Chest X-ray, PA view. Patient: 58 years old, sex F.
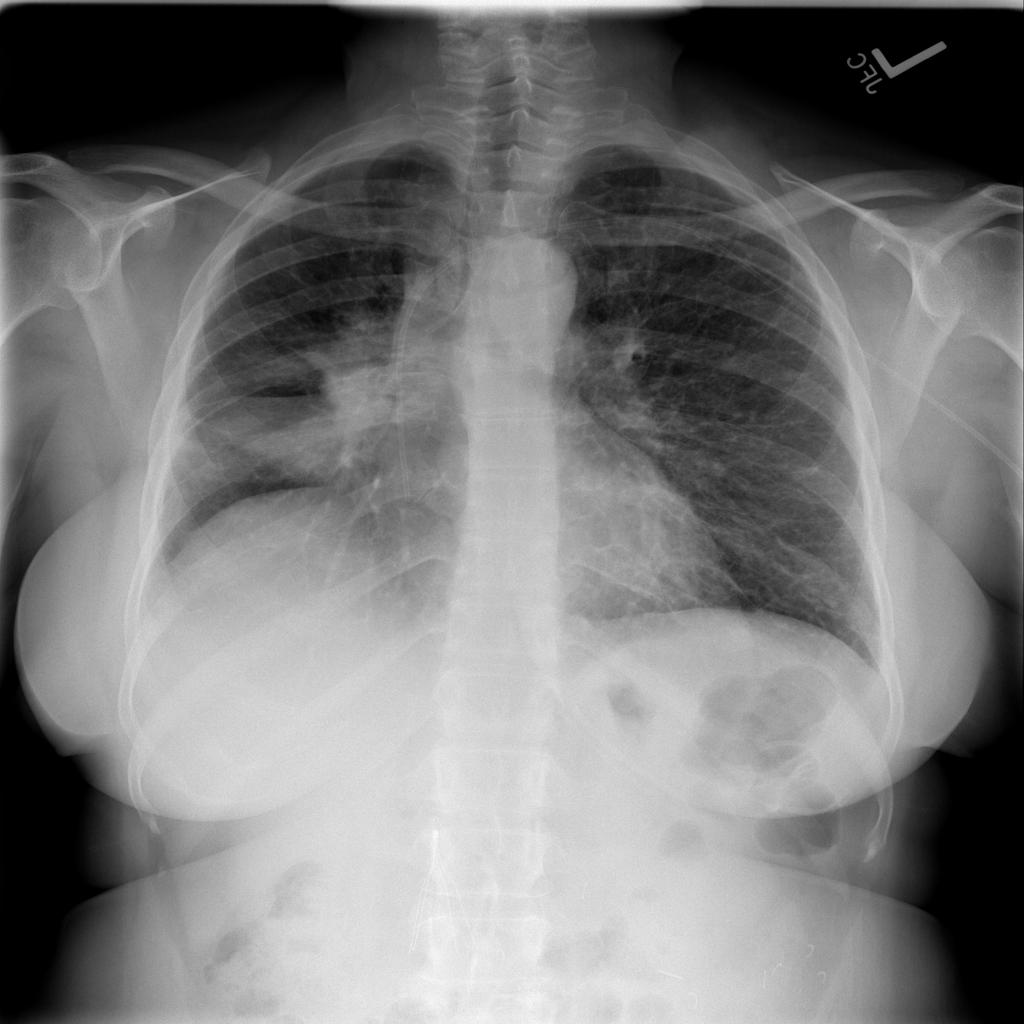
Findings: Atelectasis, Edema, Infiltration, Mass